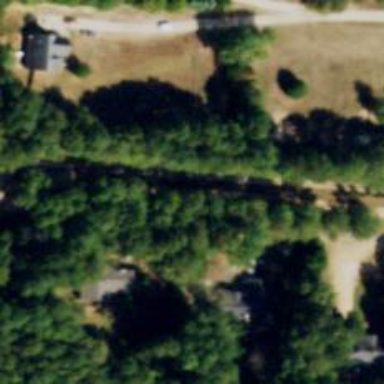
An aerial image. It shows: Driveway leading to service road.